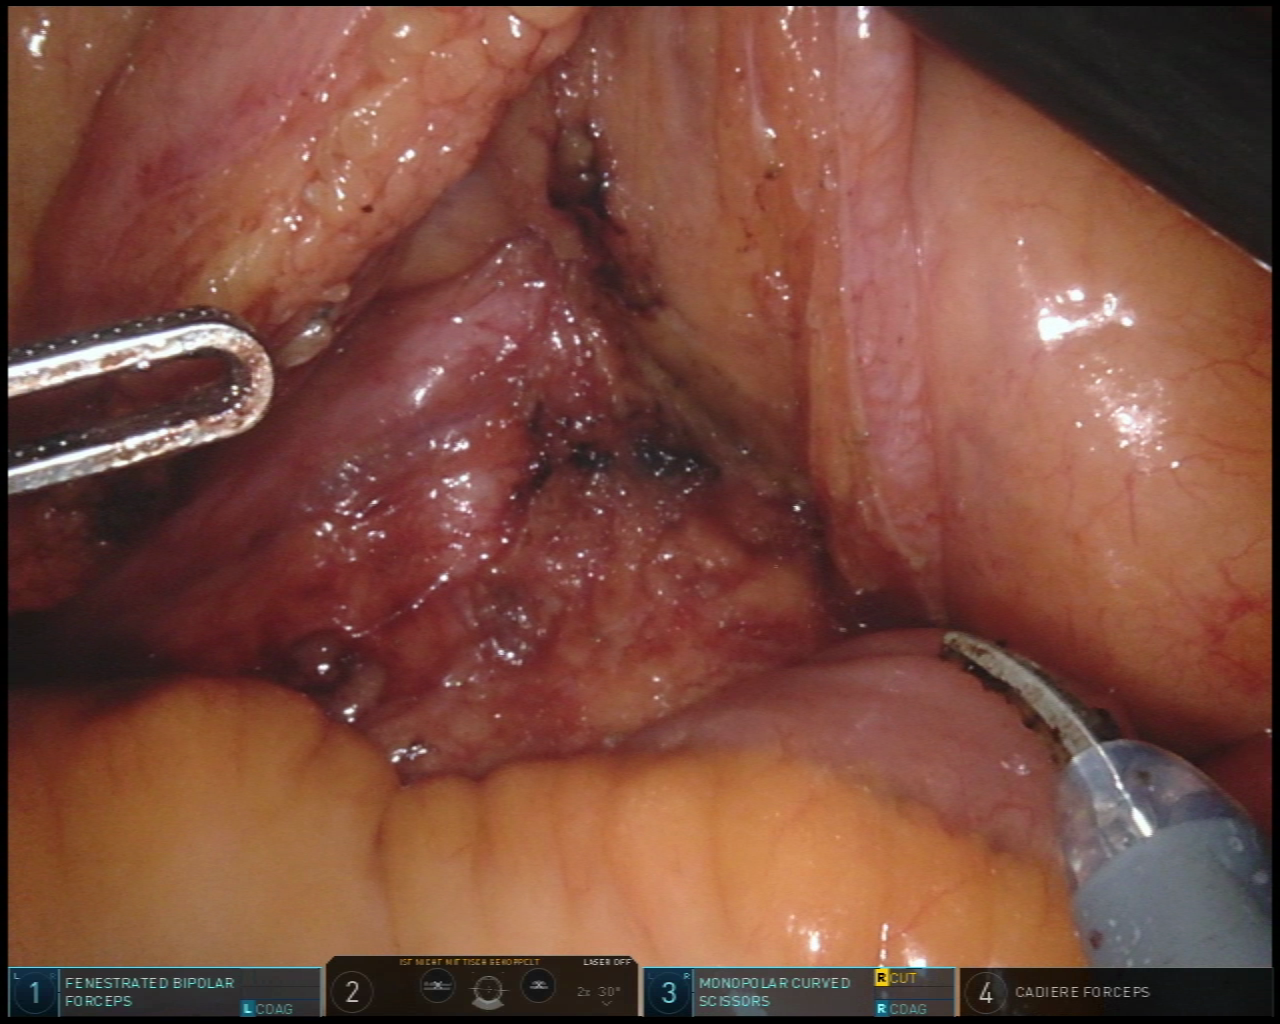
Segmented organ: small_intestine
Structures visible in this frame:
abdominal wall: yes
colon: no
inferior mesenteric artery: no
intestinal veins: no
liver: no
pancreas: no
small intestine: yes
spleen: no
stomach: no
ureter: no
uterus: no
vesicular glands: no